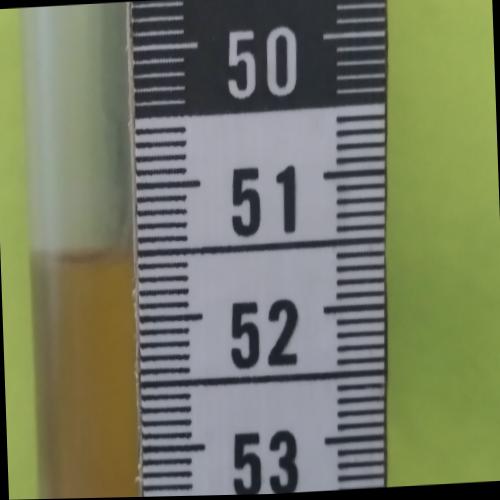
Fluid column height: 51.5 cm